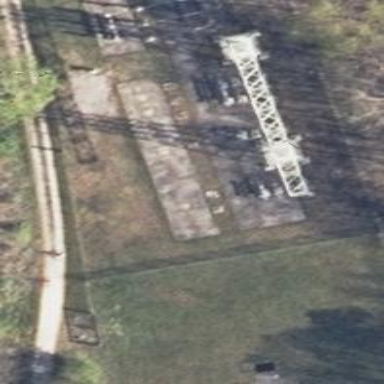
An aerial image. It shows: Outdoor substation functioning at the transition level.